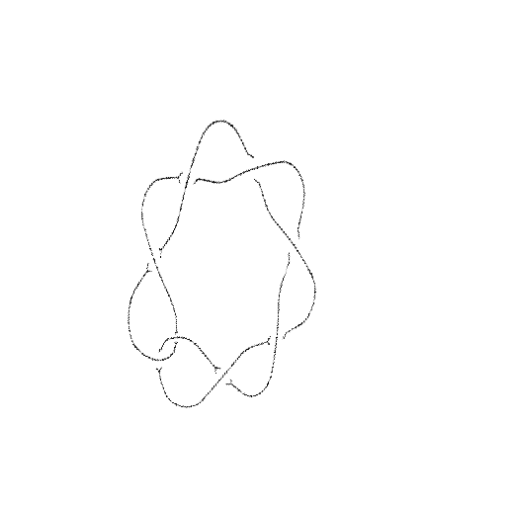
Crossing number: 8